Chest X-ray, PA view. Patient: 60 years old, sex M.
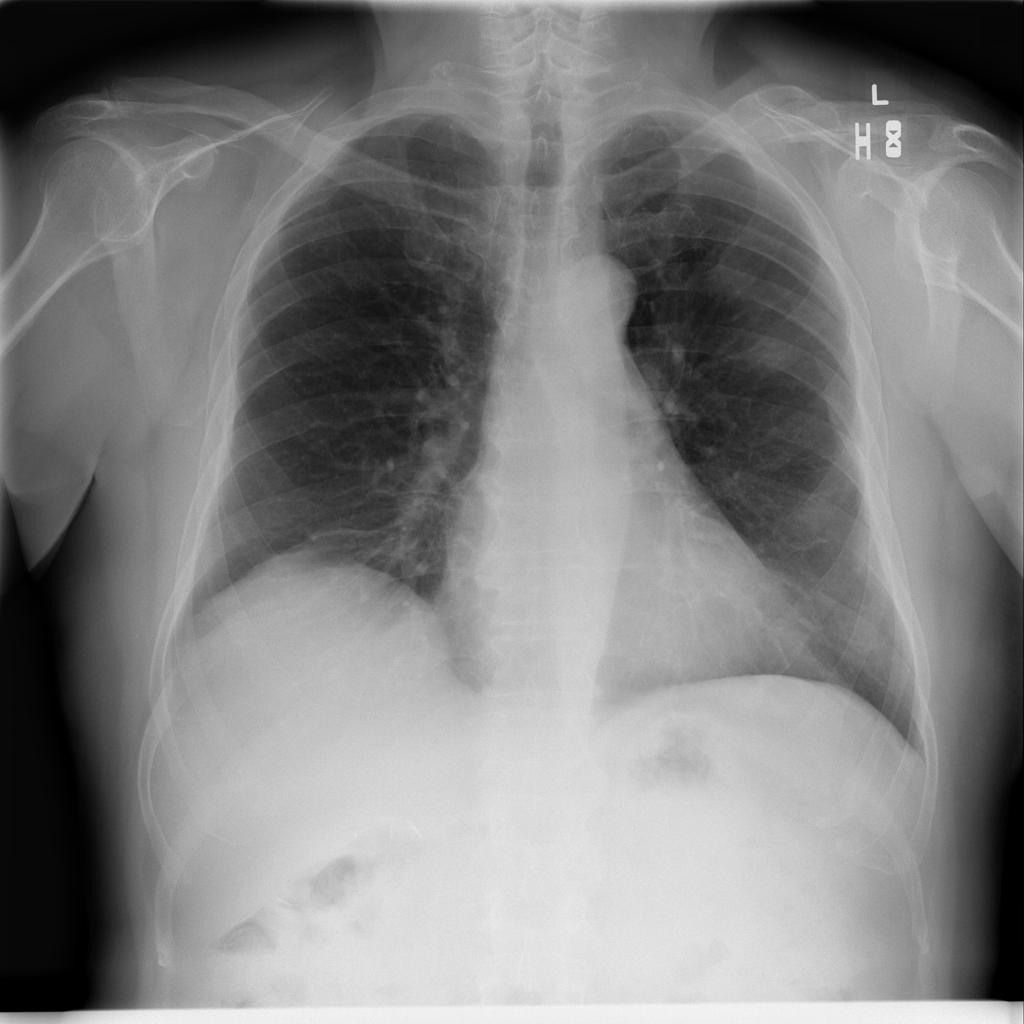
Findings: No Finding